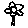
Label: flower